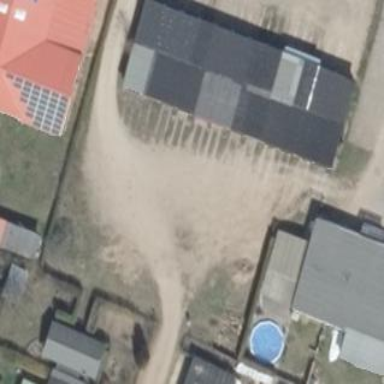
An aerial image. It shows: Garages with flat black roofs.